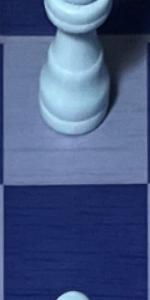
Label: Empty